Question: I think that the Title of this question does not explain clearly my question, I'll explain it better.
I have a Java program that plot graphs using JFreeChart. Now I need to do something to get these points from the graph:

In these points, the X coordinate is zero. But none of these points I used to create the graph, so I'm confused if its possible to get them.
Can anyone give me some ideas to do it?
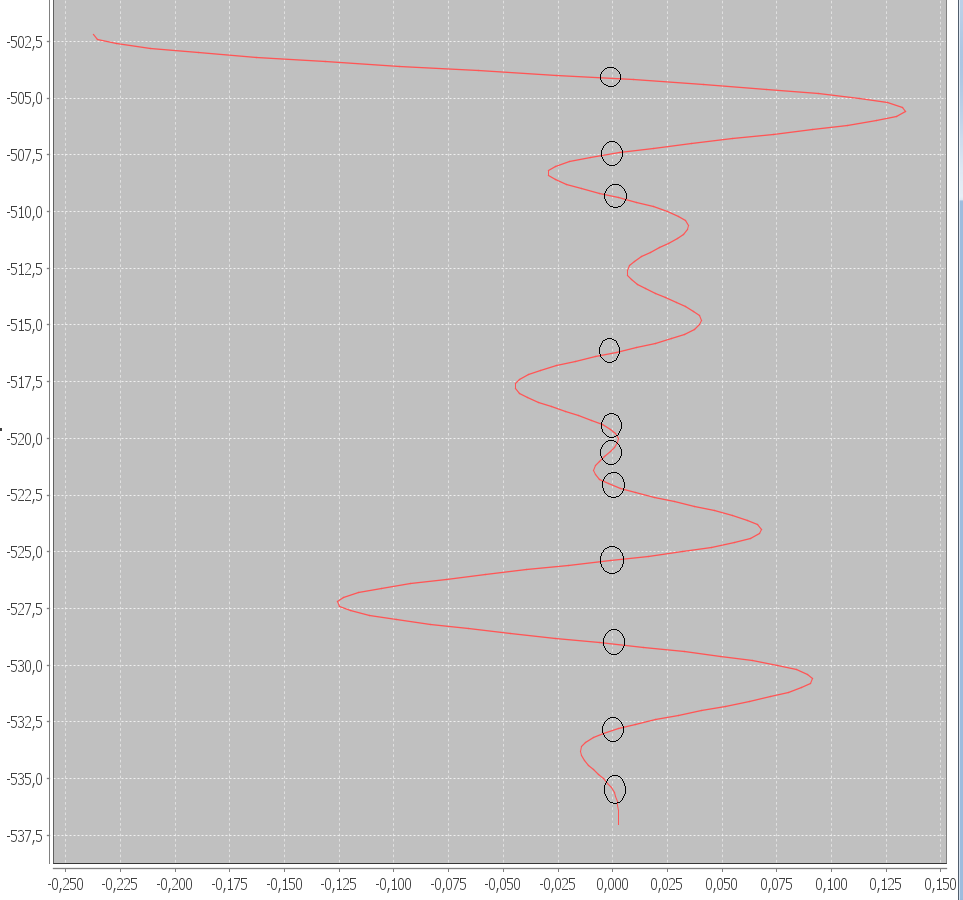
Answer: assuming that your line is defined by a sequence of (x, y) points, you know that the line crossed x = 0 when two consecutive points have x-values of different sign. Then you can determine the value of y where the line crosses x = 0. Assuming linear interpolation between two consecutive points (x1, y1), (x2, y2), x1 * x2 < 0:
'''
y0 = y2 - x2 * (y1 - y2) / (x1 - x2)
'''